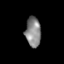
Tissue: skin
Cell type: Epithelial cells
Senescence score: 0.2398
Nuclear area (px): 452
Mean DAPI intensity: 133.768